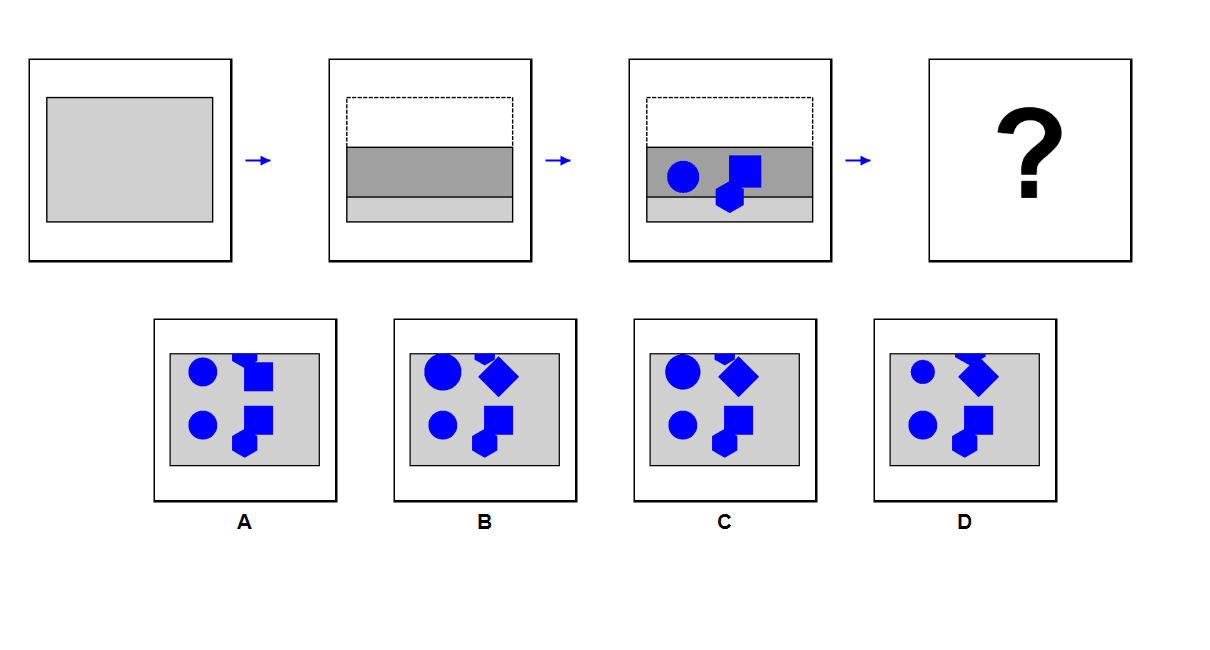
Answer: A